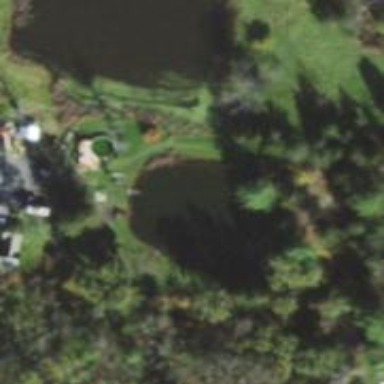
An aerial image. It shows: Pond surrounded by natural water.